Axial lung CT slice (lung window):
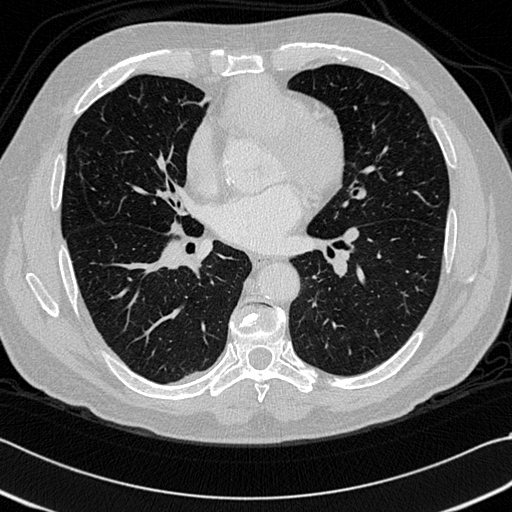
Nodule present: no